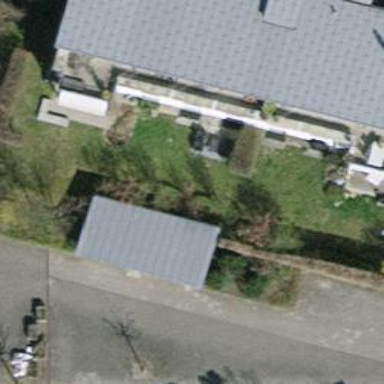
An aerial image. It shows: Building with flat roof.